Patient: sex F, age 72
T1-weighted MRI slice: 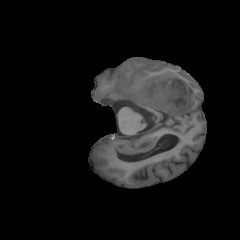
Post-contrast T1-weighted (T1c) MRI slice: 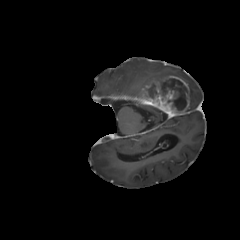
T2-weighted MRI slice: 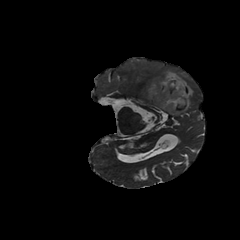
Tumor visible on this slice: yes
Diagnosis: Glioblastoma, IDH-wildtype
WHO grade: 4